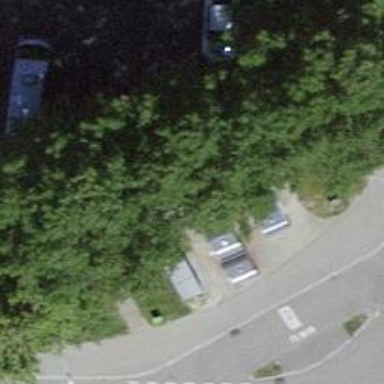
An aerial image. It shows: Recycling center that accepts scrap metal.